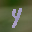
Label: 4